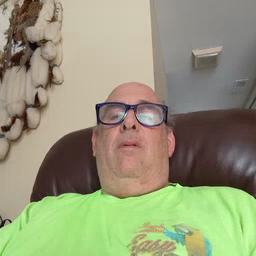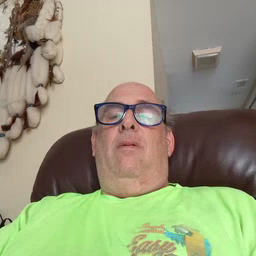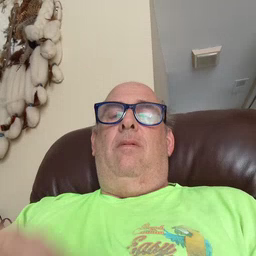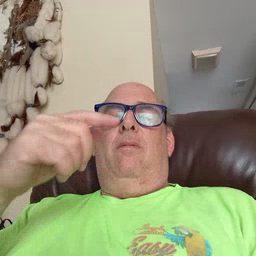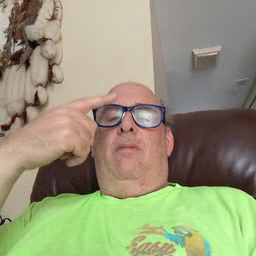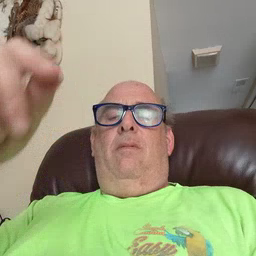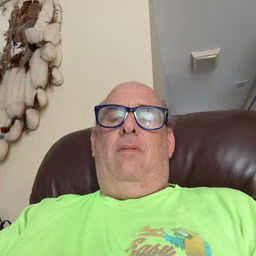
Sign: go